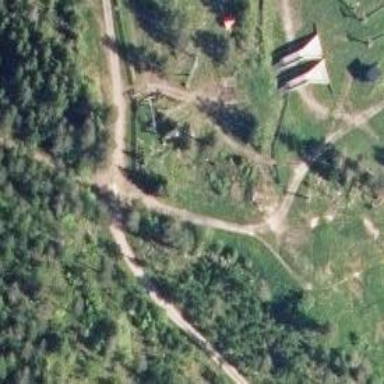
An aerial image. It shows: Path.